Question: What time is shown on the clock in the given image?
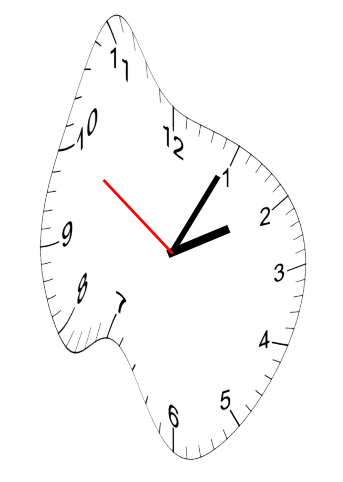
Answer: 02:04:50